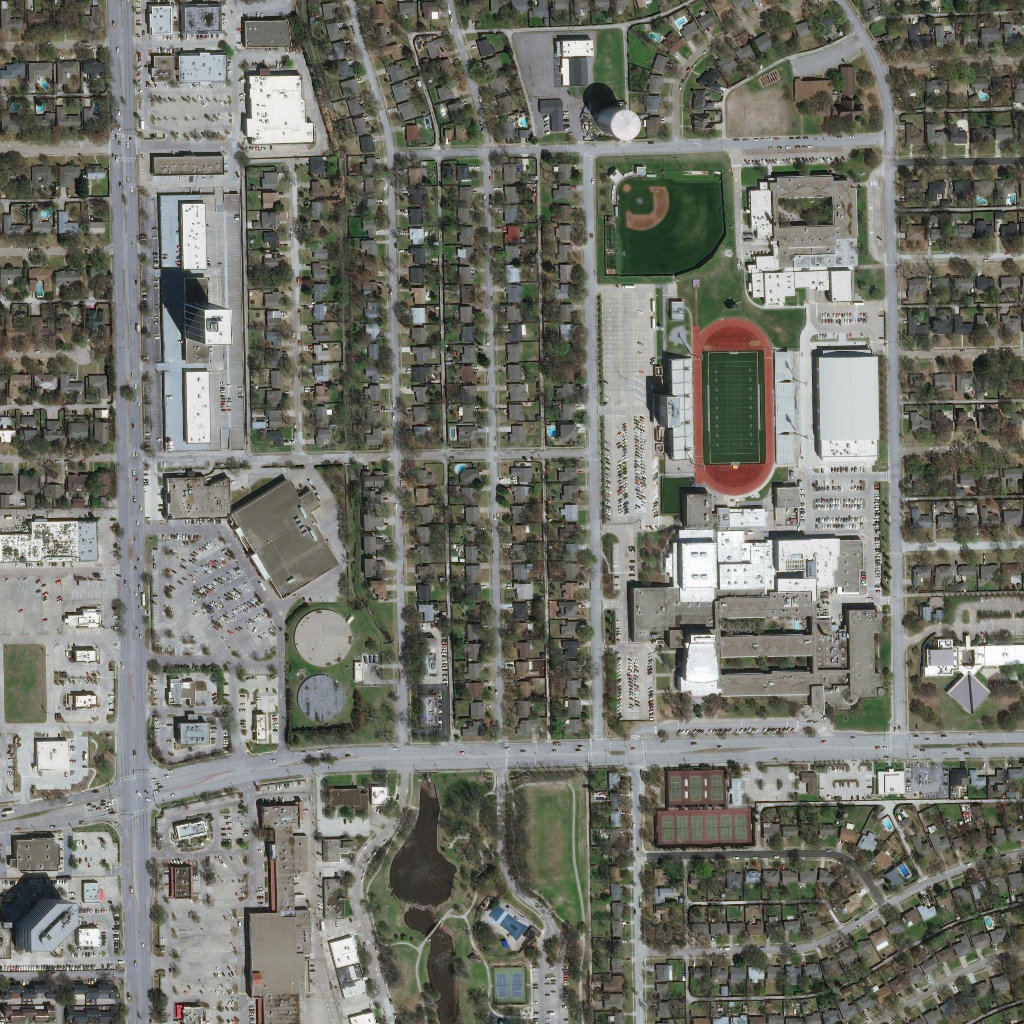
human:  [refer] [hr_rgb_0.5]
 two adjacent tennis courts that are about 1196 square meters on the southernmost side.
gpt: <box>[[47, 94, 51, 97, 0]]</box>